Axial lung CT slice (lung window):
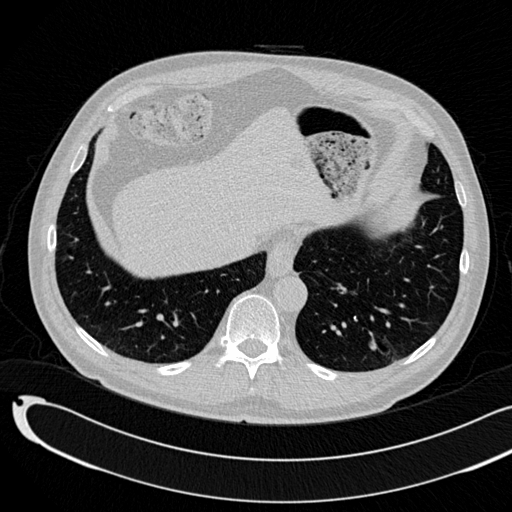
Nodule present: yes
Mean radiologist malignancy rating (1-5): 3